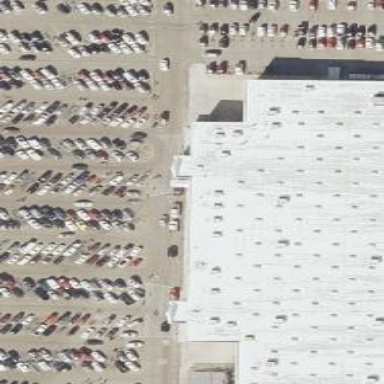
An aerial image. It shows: Parking area with asphalt surface.